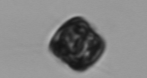
Label: Thalassiosira